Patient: sex M, age 45
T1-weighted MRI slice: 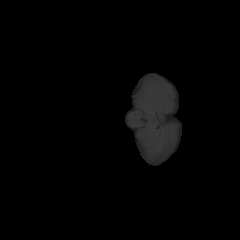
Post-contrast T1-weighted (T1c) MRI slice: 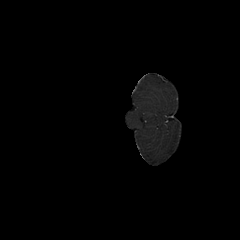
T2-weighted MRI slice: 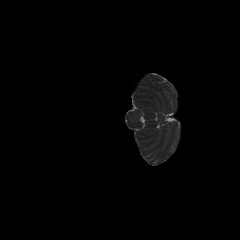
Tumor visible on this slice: no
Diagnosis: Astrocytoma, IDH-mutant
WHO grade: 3